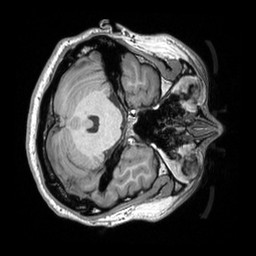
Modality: T1w
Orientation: axial
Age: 25
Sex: male
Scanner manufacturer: siemens
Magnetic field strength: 3 T
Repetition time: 2.53 s
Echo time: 0.00298 s